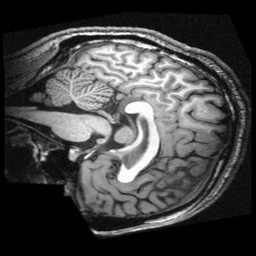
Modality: T1w
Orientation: sagittal
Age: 27
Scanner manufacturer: siemens
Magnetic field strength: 3 T
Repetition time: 2.3 s
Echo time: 0.00336 s